Question: I'm using this code:
'''
$date = date('Y-m-d');
$selStat = "SELECT obqva_id, COUNT(*) as broqch FROM statist WHERE date='$date' GROUP BY obqva_id ORDER BY COUNT(*) DESC LIMIT 8 ";
$queryStat = mysqli_query($conn, $selStat);
while ($rowStat = mysqli_fetch_array($queryStat)) {
$count = $rowStat['broqch'];
$id = $rowStat['obqva_id'];
echo $id.' - '.$count.'<br>';
$selBest = "SELECT * FROM view WHERE id='$id' GROUP BY $count ";
$queryBest = mysqli_query($conn, $selBest);
**$rowView = mysqli_fetch_array($queryBest);** this problem !
$selImage = "SELECT * FROM upload WHERE obqva_id='$id'";
$queryImage = mysqli_query($conn, $selImage);
$rowImage = mysqli_fetch_array($queryImage);
?>
'''
<URL>
Which produces this output:

First and next result has a problem, three and next have no problem... why?
First number 41 is ID next number total view.
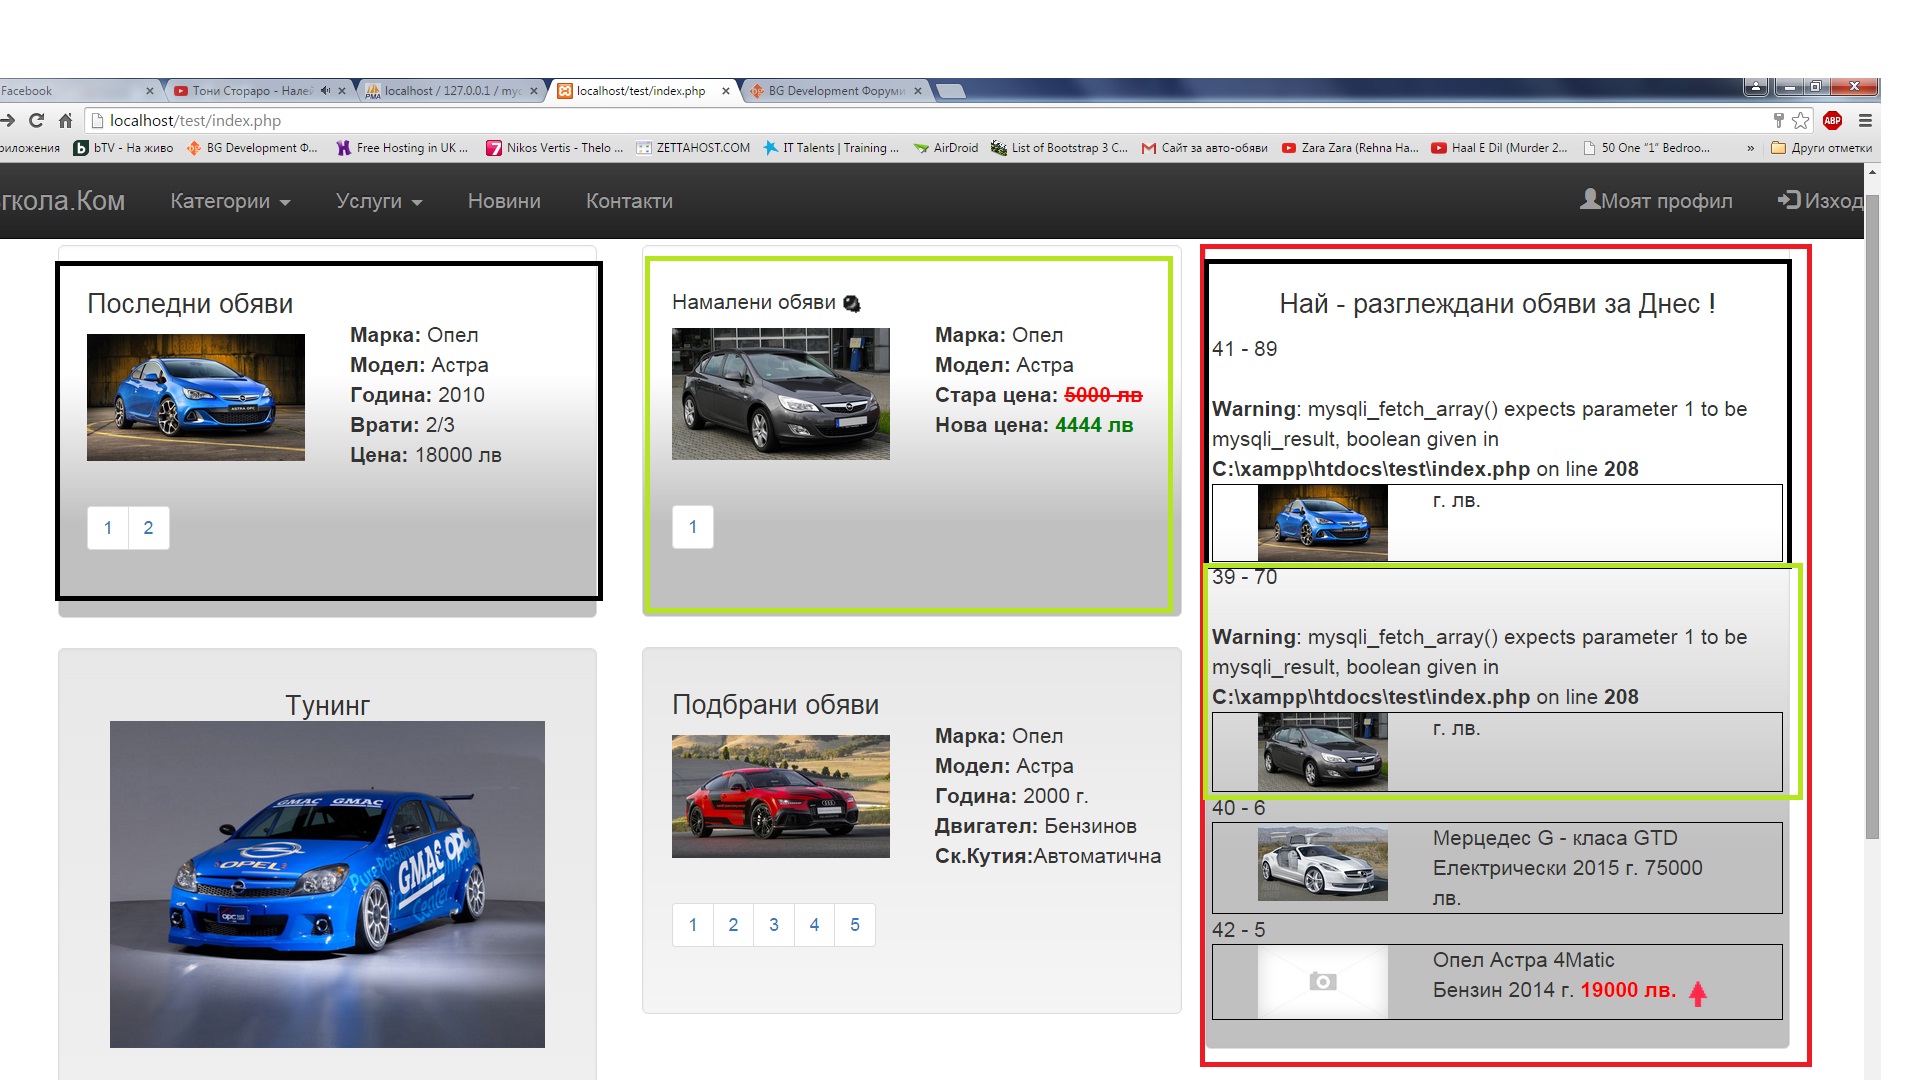
Answer: it seems that the query is not valid, or there was no result.
thats why you get a bool instead of a resource.
you can filter that by putting your mysqli_query function in an IF statement, like this:
'''
$selBest = "SELECT * FROM view WHERE id='$id' GROUP BY $count ";
if($queryBest = mysqli_query($conn, $selBest)){
$rowView = mysqli_fetch_array($queryBest);
}
else{
$rowView = false;
}
'''
That's that, now for the query. You are trying to group the result on a number:
SELECT * FROM view WHERE id='$id' GROUP BY
Not sure why you want to group, as it seems that you only want to get some info on a specific id. In that case, i would get rid of the GROUP BY statement.